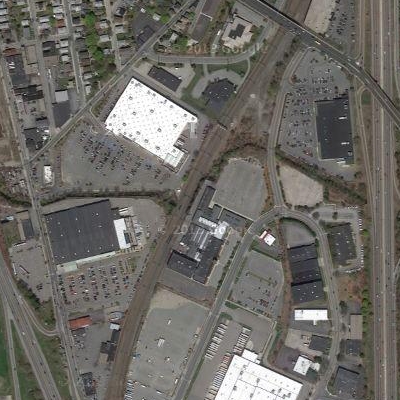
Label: gParking